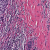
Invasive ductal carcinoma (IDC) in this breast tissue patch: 0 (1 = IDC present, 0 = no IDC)